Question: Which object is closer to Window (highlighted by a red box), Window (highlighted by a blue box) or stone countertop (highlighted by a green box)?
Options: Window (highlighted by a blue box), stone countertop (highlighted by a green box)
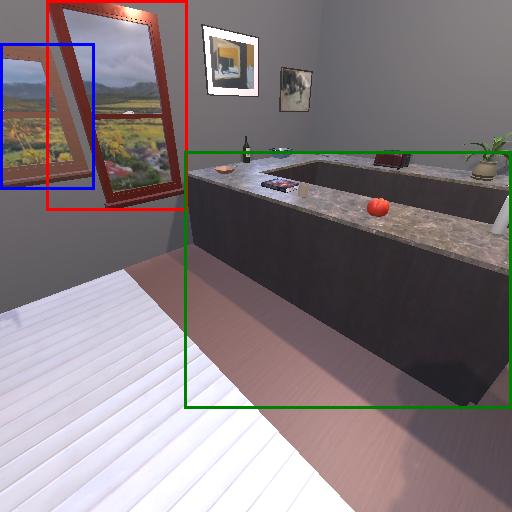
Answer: Window (highlighted by a blue box)